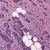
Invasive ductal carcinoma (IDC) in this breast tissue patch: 1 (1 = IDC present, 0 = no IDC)